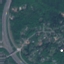
Label: Highway